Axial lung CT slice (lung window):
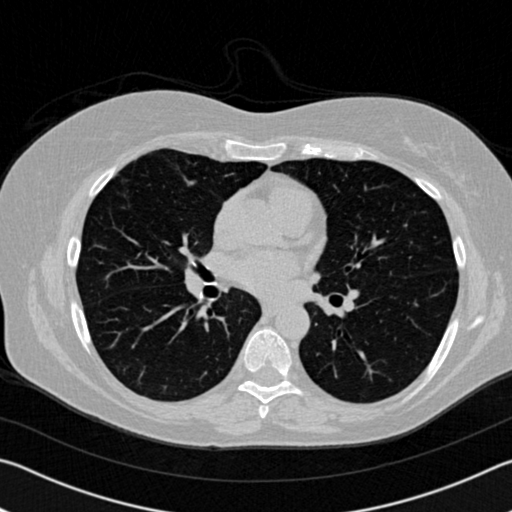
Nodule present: no